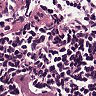
Metastatic tissue present: no